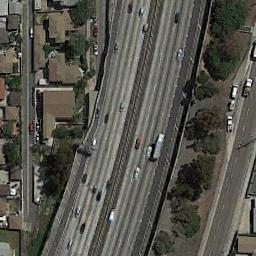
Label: freeway